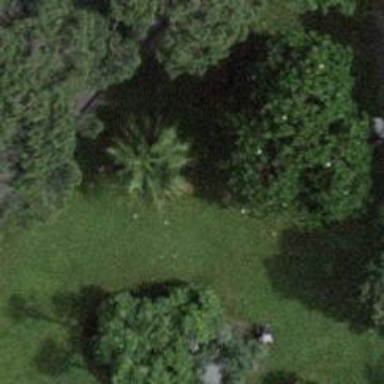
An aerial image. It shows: Picturesque park with evergreen broadleaved trees.